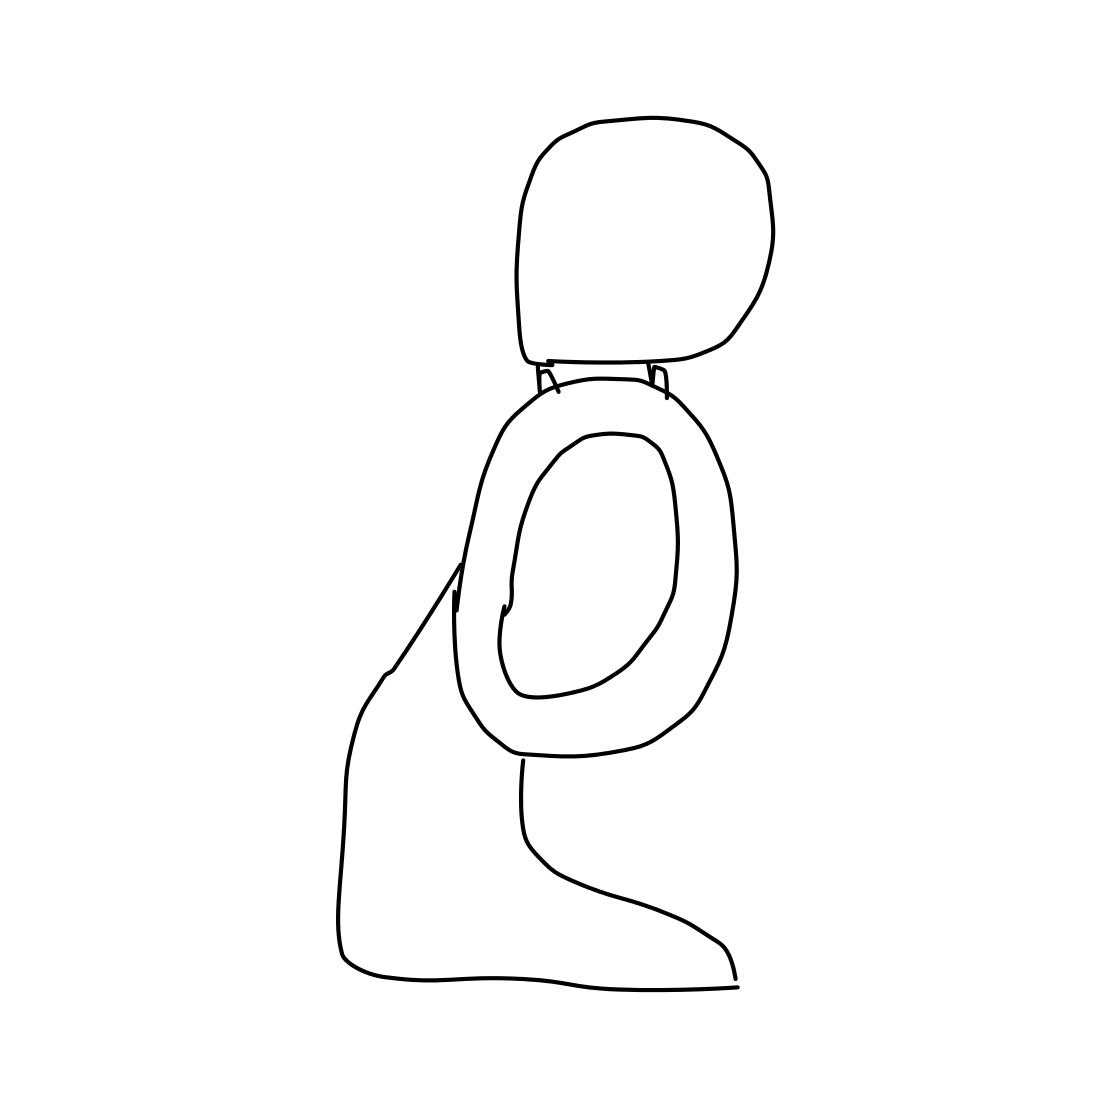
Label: toilet